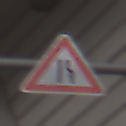
Verkehrszeichen: EinseitigVerengteFahrbahnRechts
Umgebung: Roofed, Urban
Tageszeit: MorningAfternoon
Wetter: PartlyCloudy
Licht: Natural
Jahreszeit: NotSpecified
Kontrast: MediumContrast